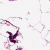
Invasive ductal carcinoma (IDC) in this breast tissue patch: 0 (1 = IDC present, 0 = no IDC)